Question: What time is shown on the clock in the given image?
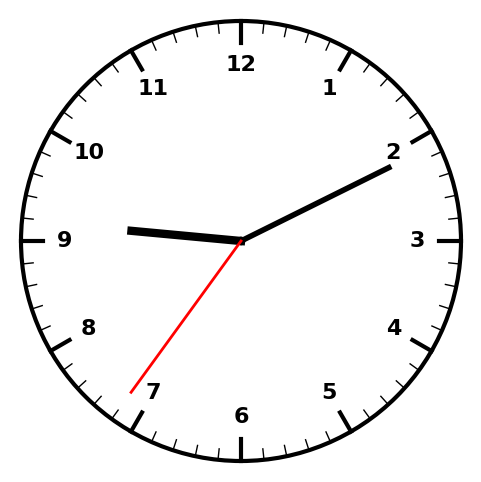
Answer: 09:10:36